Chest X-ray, AP view. Patient: 31 years old, sex M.
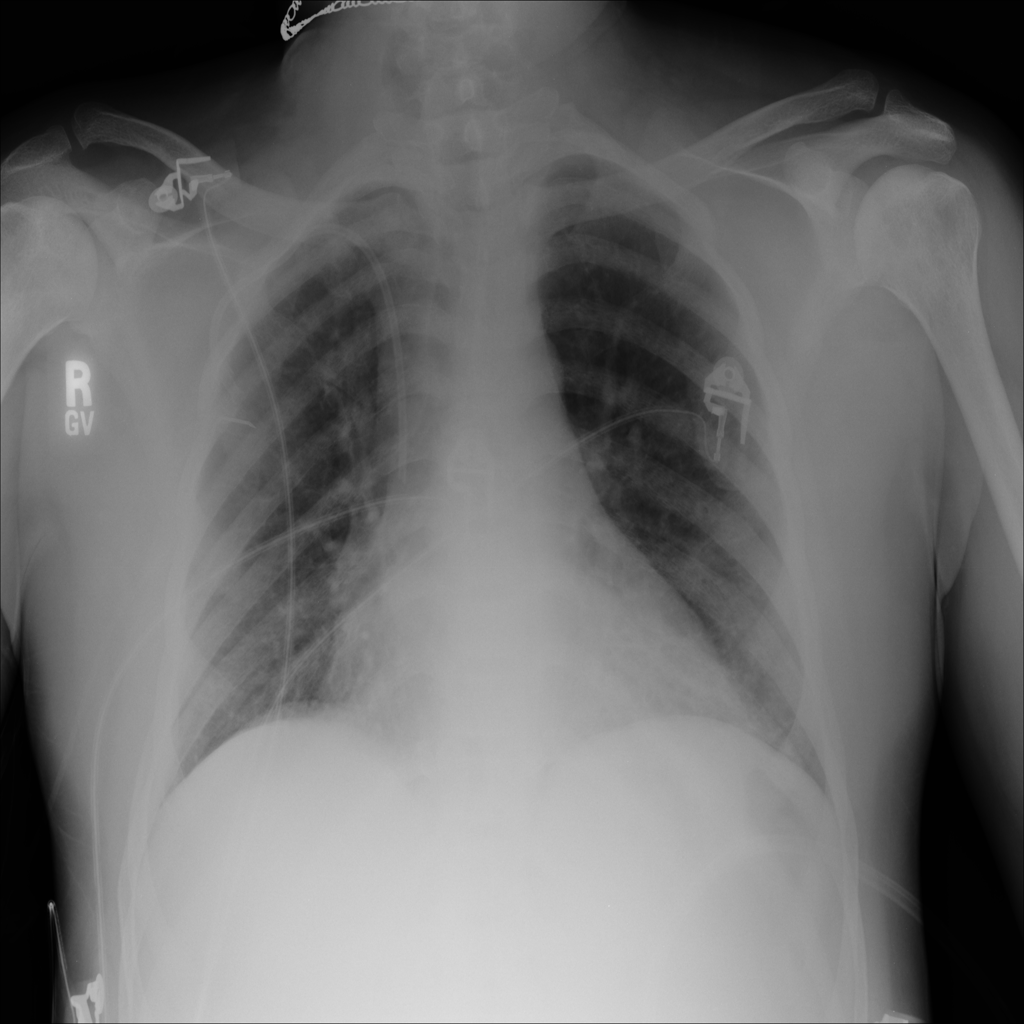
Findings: No Finding